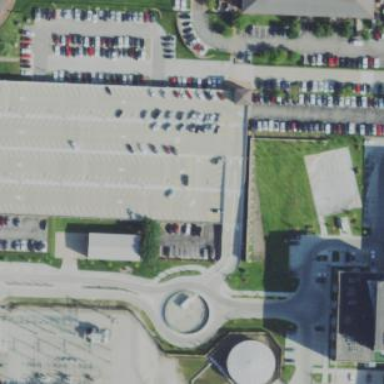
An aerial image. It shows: Multi-storey parking building.